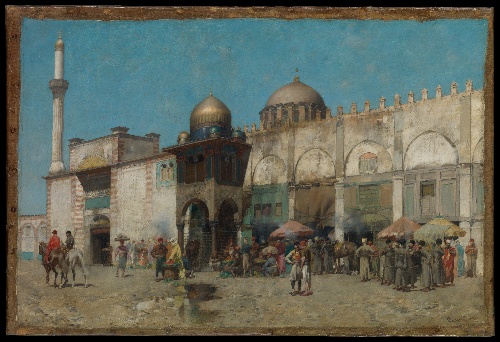
Title: A Mosque
Artist: Alberto Pasini
Artist bio: Italian, Busseto 1826–1899 Cavoretto
Date: 1886
Object type: Painting
Classification: Paintings
Medium: Oil on canvas
Dimensions: 14 5/8 x 21 3/4 in. (37.1 x 55.2 cm)
Department: European Paintings
Credit line: Bequest of Martha T. Fiske Collord, in memory of her first husband, Josiah M. Fiske, 1908
Accession year: 1908
Repository: Metropolitan Museum of Art, New York, NY
Tags: Mosques|Orientalist|Men|Horses